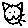
Label: cat